На горизонтально расположенное зубчатое колесо размещена петля велосипедной цепи, как показано на рисунке. Колесо начинают вращать вокруг своей оси, медленно увеличивая угловую скорость, пока она не достигнет большого постоянного значения. Какой после этого будет форма цепи?
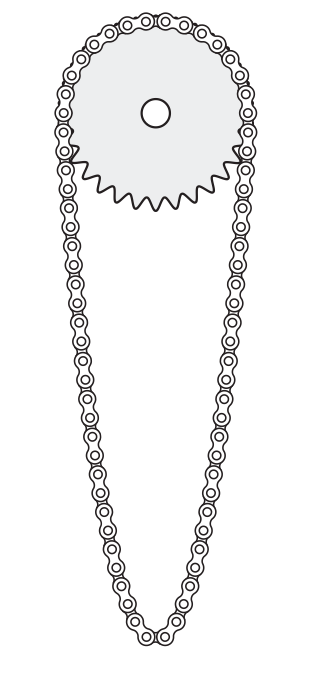
Ответ: Форма останется неизменной.
Темы:
T, ★, Механика, Статика, Веревка, 200 задач